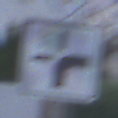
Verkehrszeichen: VerlaufVorfahrtsstrasse3
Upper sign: Vorfahrtsstrasse
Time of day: SunriseSunset
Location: Outdoor (Urban)
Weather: PartlyCloudy
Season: NotSpecified
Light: Natural